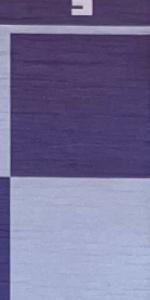
Label: Empty